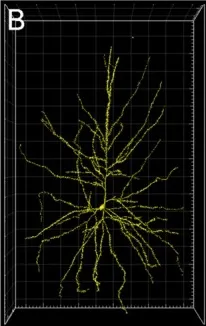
20 mum in.
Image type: pathology (immunostaining)